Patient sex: F
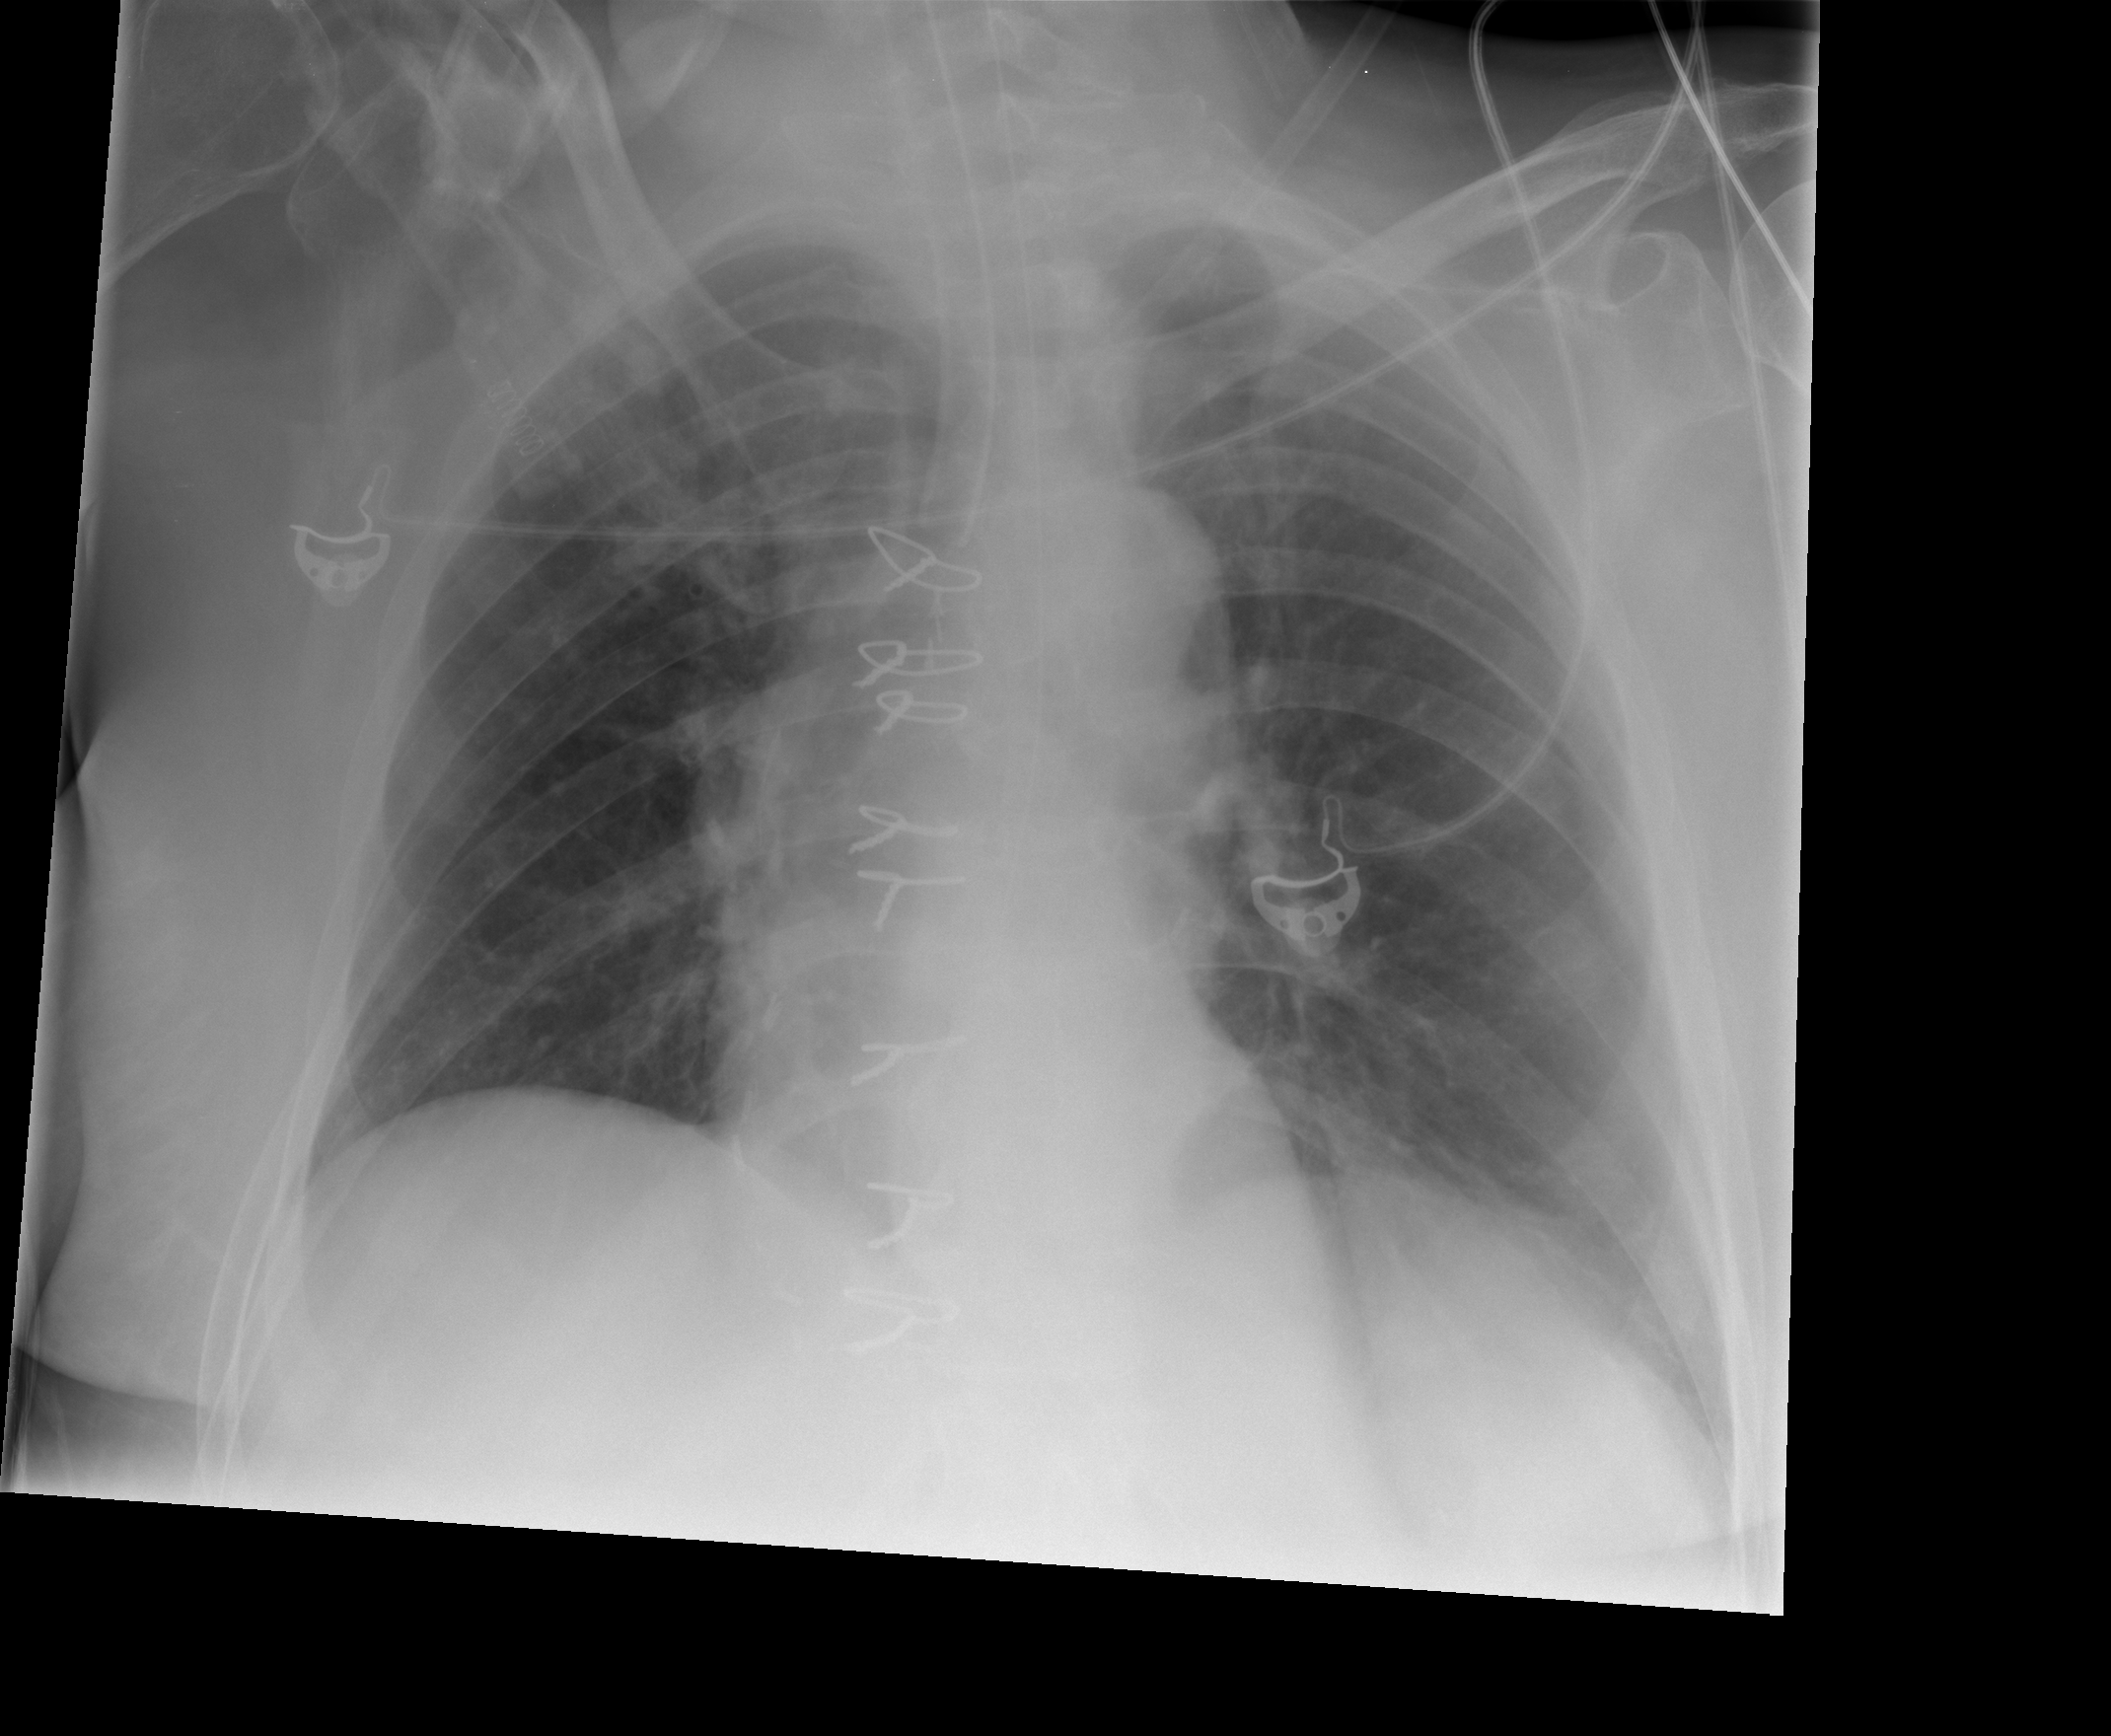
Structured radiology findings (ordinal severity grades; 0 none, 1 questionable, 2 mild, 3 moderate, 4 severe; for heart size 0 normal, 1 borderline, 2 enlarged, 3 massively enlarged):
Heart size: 0
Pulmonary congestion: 0
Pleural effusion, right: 0
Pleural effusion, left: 0
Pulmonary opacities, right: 1
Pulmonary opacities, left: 0
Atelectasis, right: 0
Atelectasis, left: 0